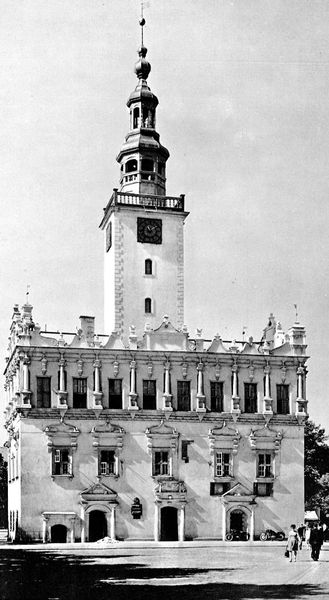
Titel: Rathaus in Chelmno
Standort: Chelmno, Rathaus (EU - PL)
Schlagwörter: baum, himmel, schatten, weiß, bäume, kirchturm, menschen, stadt, fenster, frankreich, licht, schwarz, säule, säulen, terasse, tür, dach, gebäude, haus, architektur, spitze, kirche, personen, renaissance, turm, deutschland, balkon, sommer, fassade, italien, türen, giebel, backstein, weis, platz, uhr, foto, fotografie, eingang, glockenturm, sprossen, zwiebeldach, zwiebelturm, balustrade, münster, rathaus, portal, glocke, manierismus, zentral, schatte, geschosse, ballustrade, glocken, turmuhr, gebälk, innenstadt, turmhaube, non lo so, turmkrone, hausfoto